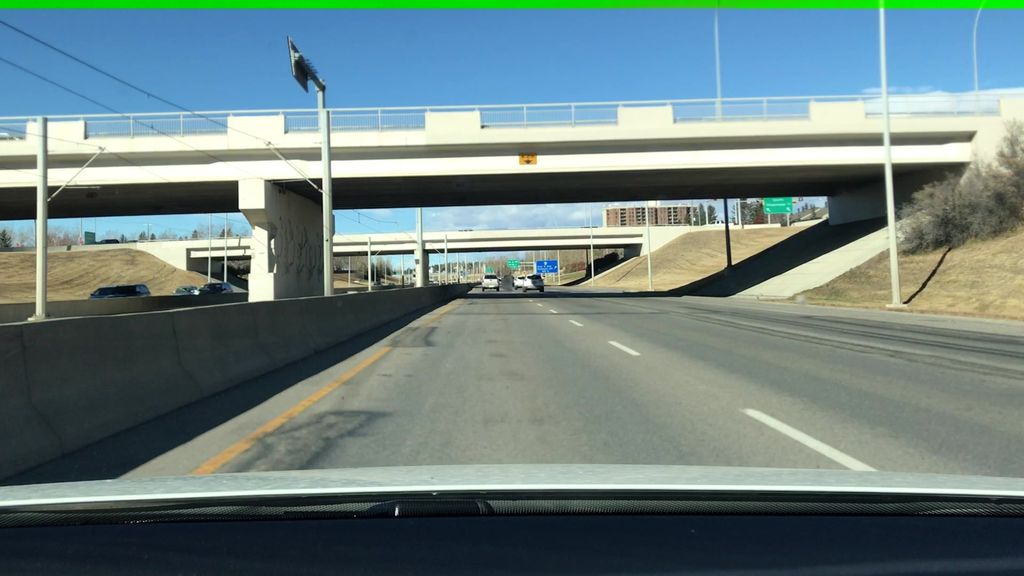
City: calgary